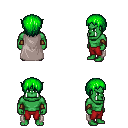
a pixel art fantasy rpg character, male body template, orc, green skin, gray cape, red pants, green plain hairstyle, cloth bracers, four views (front, back, left, right), 2x2 character sprite sheet, small pixel art, hard edges, no anti-aliasing